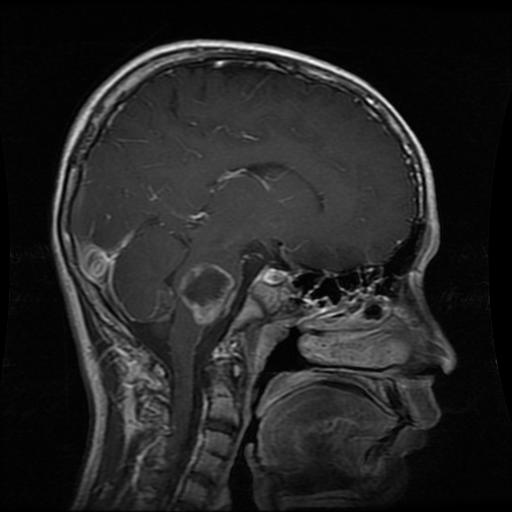
Label: glioma